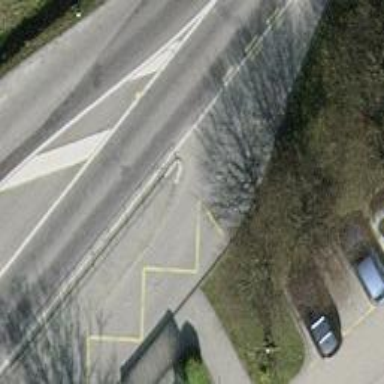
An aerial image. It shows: Platform for public transport on the road.